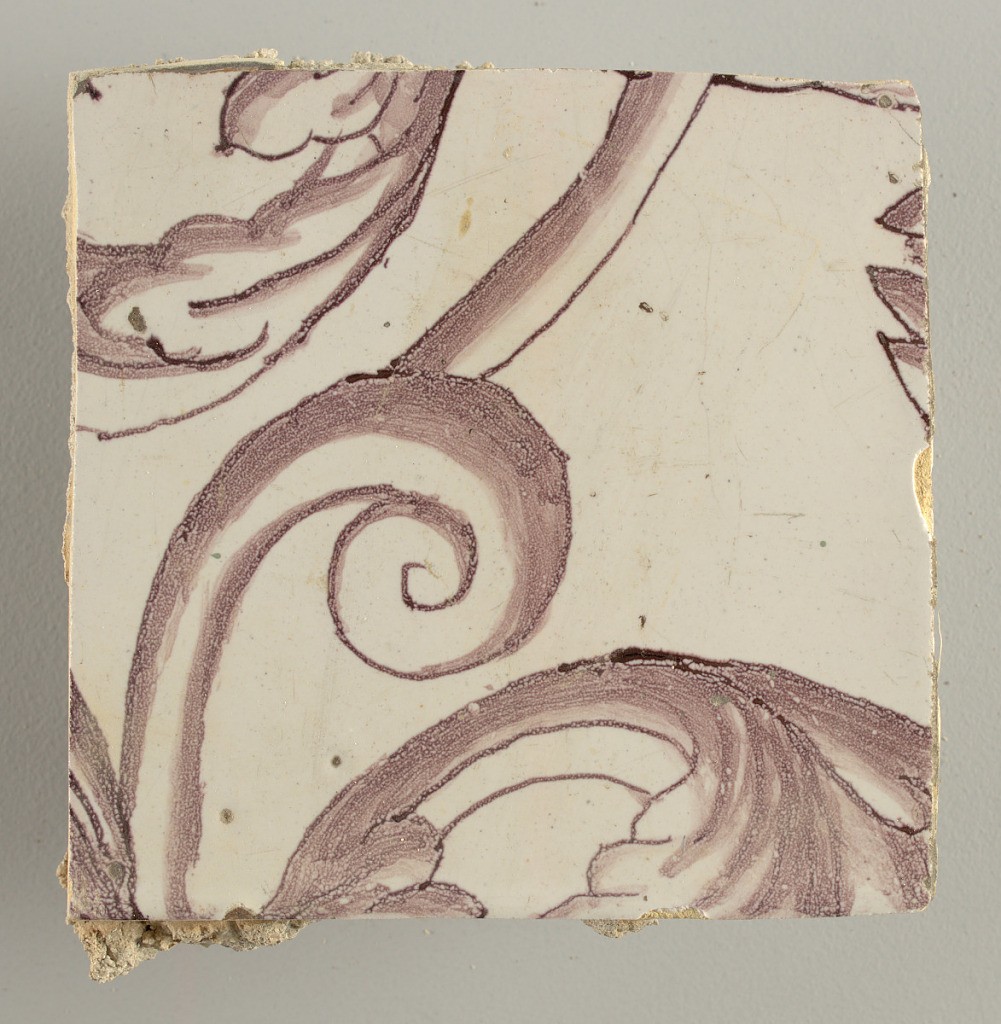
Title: Wall facing
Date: ca. 1725
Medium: Tin-glazed earthenware, underglaze
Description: Horizontal rectangle.  Thirty-seven tiles wide and twenty-one high with opening for door or window nineteen and one-half tiles high and twelve wide.  To left and right of opening, centered canopy above. Left, woman representing Hope, right, a sculputure urn.  Centered above opening, a mascaron.  Arabesque design of foliage.